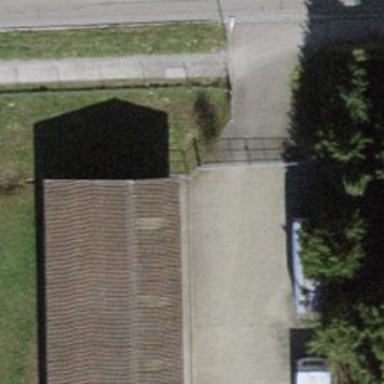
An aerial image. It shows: Gate.